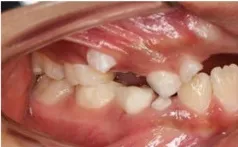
(A-I) are images of teeth before and after treatment. (D-F) are the occlusal photos of the right side before and 4 months and 9 months after treatment. Tooth 14 is under eruption and has good contact with its opposing teeth during the follow-up.
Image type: medical_photograph (oral_photograph)